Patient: sex F, age 26
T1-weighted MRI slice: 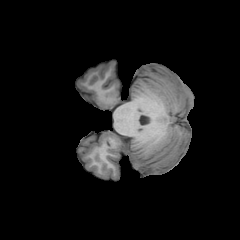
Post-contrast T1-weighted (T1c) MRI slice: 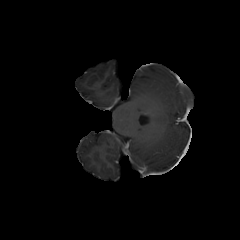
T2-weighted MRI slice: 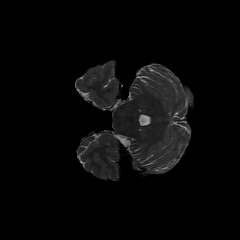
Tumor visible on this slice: no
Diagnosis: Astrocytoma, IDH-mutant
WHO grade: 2